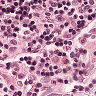
Metastatic tissue present: no